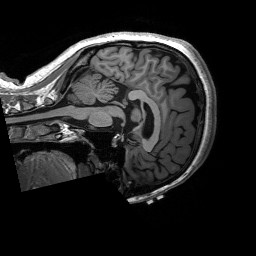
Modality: T1w
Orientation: sagittal
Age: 27
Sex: female
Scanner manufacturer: siemens
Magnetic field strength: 3 T
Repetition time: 2.53 s
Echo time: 0.00227 s